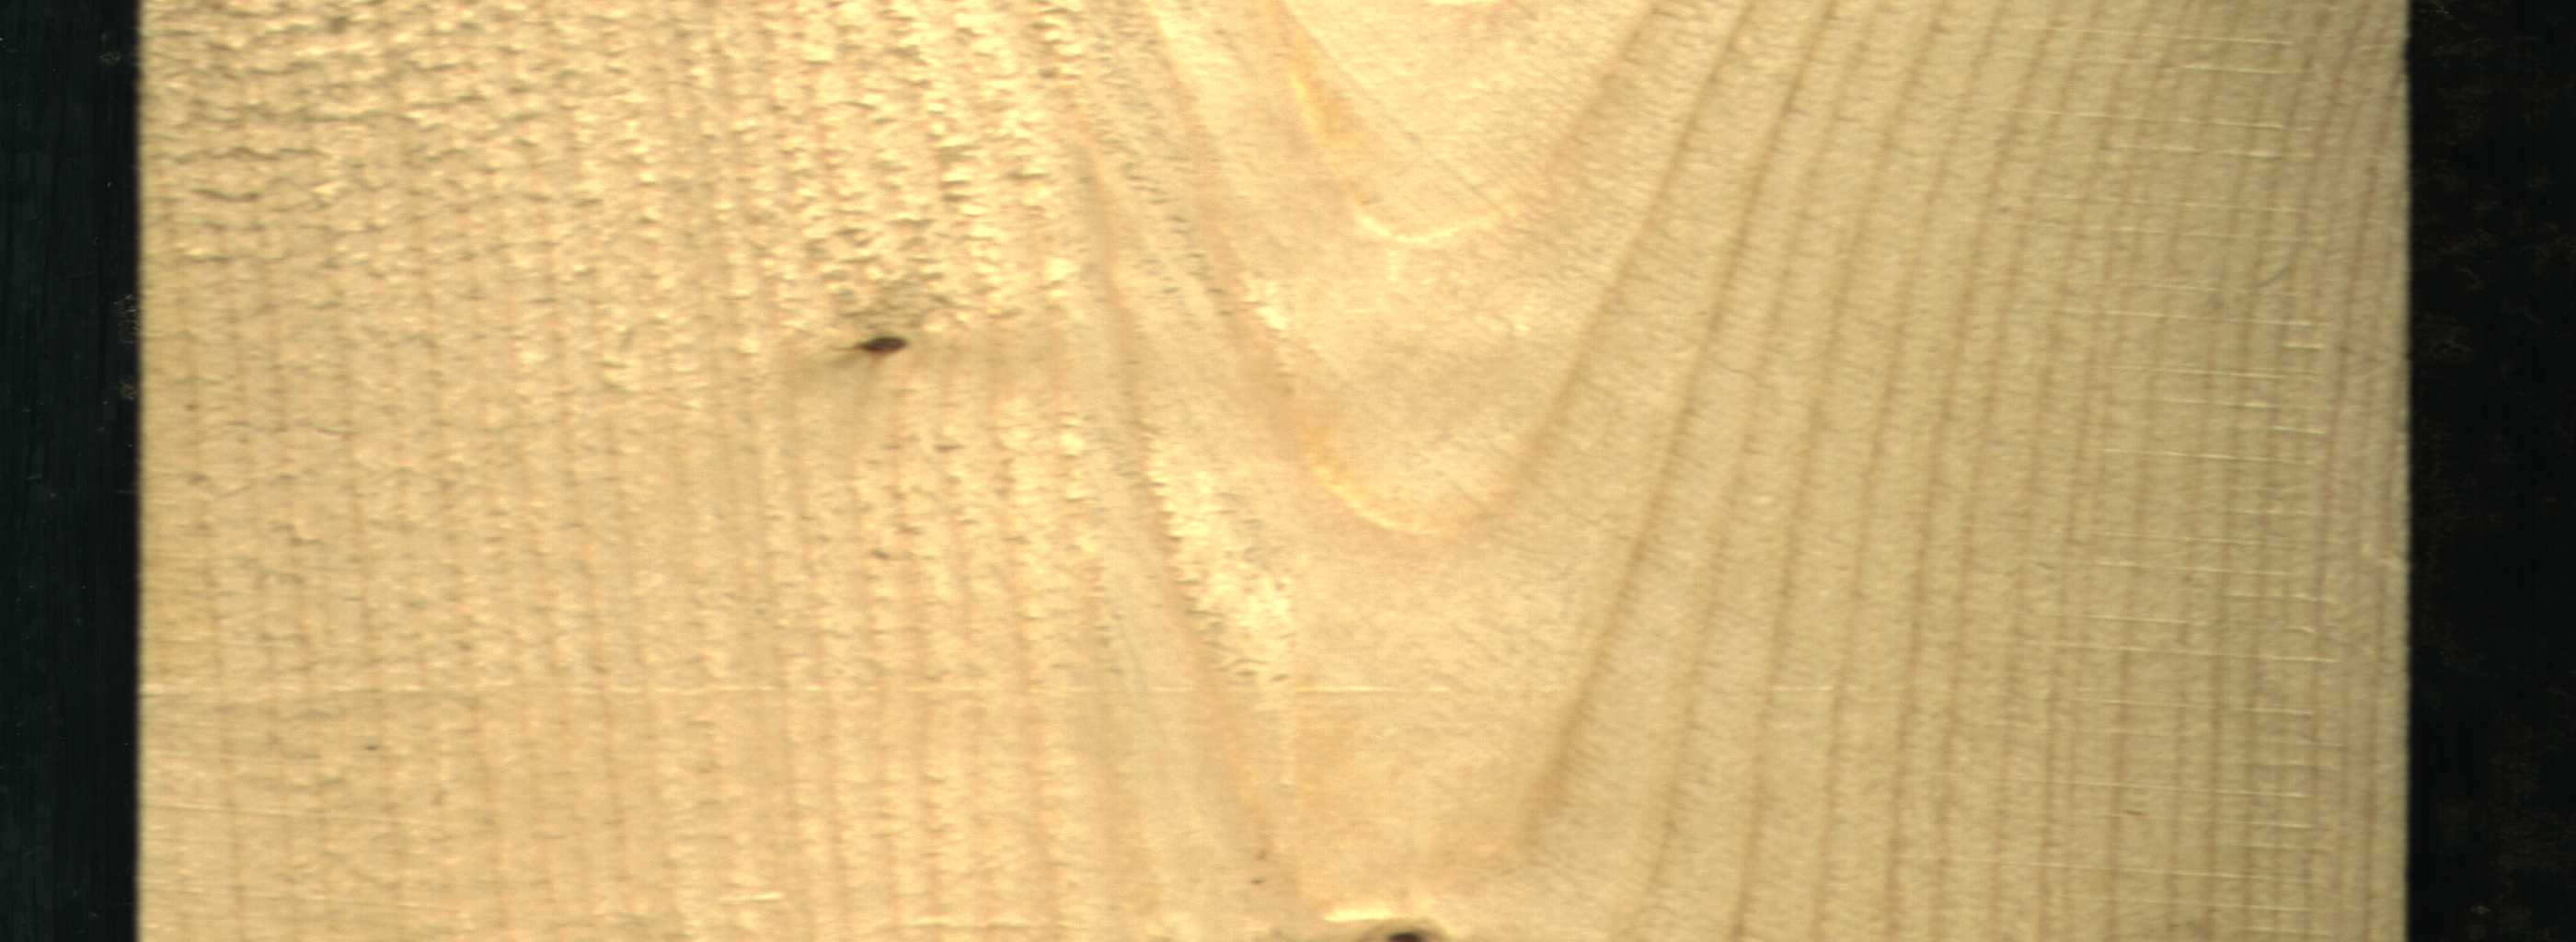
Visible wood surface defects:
Live_Knot
Live_Knot